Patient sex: M
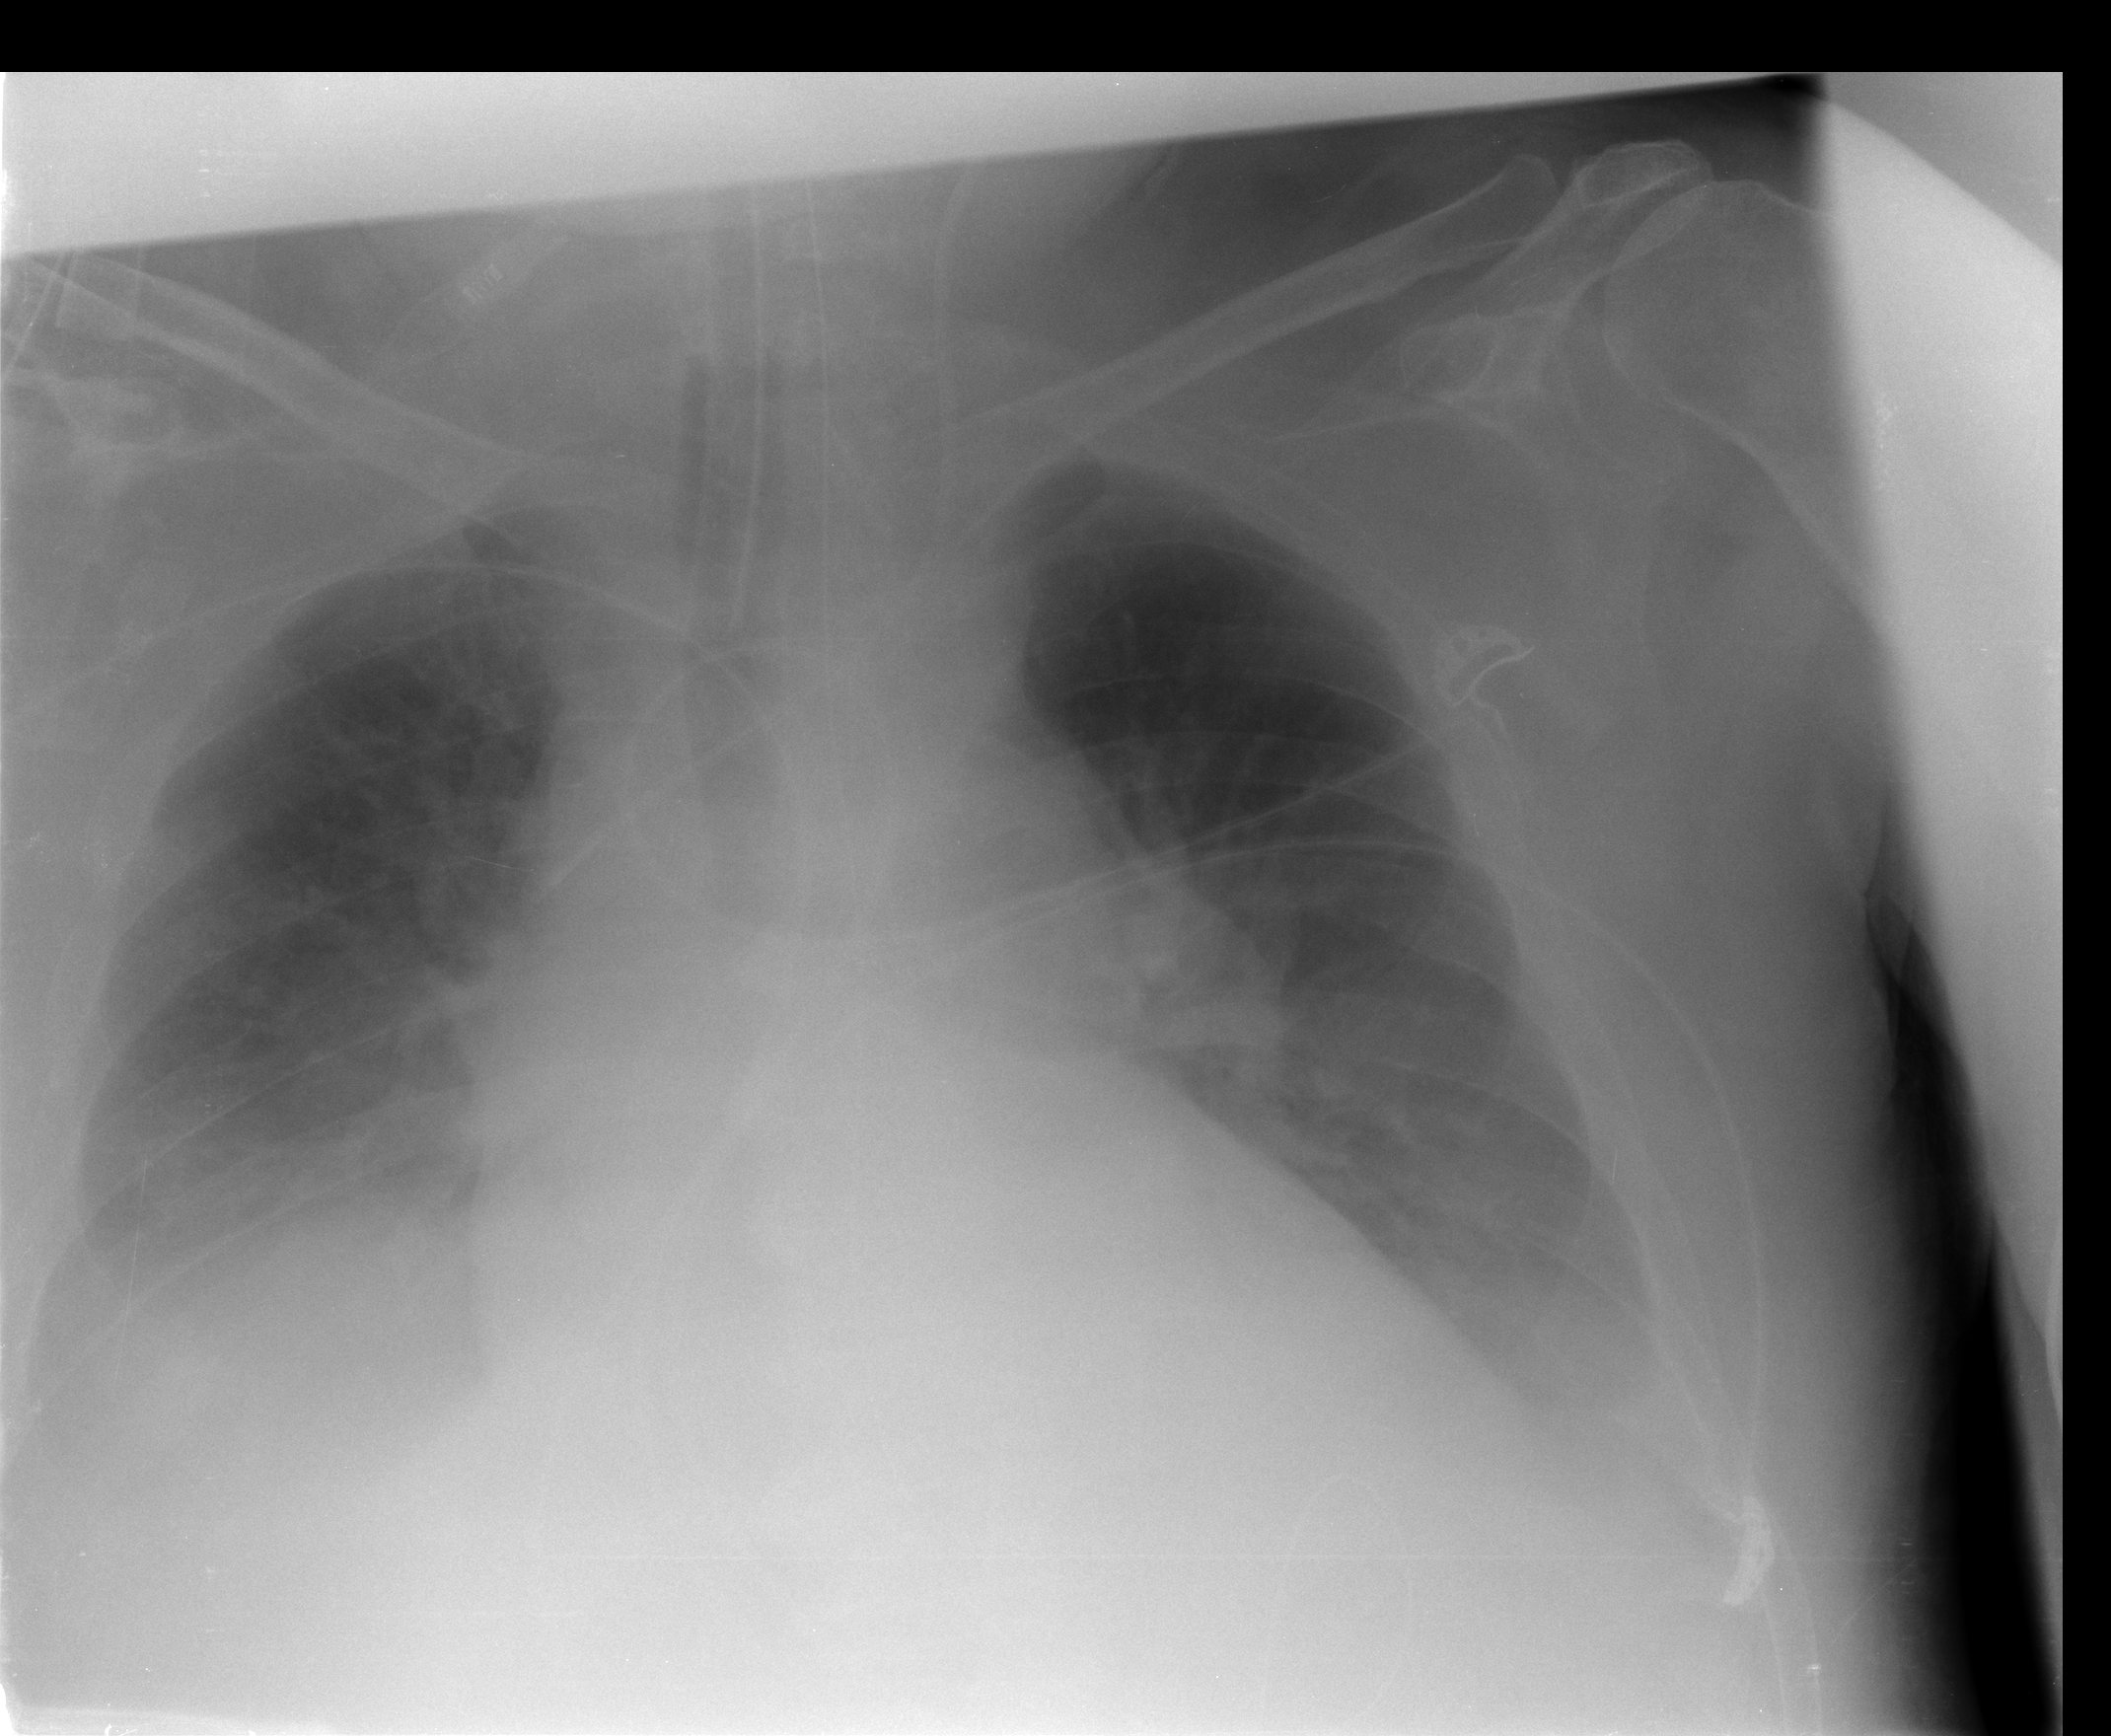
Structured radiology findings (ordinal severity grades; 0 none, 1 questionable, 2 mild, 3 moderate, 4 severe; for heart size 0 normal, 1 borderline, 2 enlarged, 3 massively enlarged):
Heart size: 2
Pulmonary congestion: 2
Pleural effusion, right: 2
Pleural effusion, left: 2
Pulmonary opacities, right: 1
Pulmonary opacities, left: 1
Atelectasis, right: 3
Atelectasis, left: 2